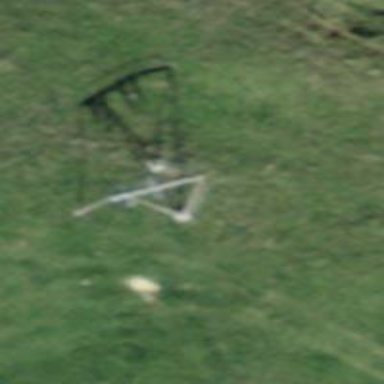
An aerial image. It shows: Pylon for aerialway.